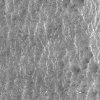
Atmospheric dust classification: not_dusty